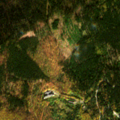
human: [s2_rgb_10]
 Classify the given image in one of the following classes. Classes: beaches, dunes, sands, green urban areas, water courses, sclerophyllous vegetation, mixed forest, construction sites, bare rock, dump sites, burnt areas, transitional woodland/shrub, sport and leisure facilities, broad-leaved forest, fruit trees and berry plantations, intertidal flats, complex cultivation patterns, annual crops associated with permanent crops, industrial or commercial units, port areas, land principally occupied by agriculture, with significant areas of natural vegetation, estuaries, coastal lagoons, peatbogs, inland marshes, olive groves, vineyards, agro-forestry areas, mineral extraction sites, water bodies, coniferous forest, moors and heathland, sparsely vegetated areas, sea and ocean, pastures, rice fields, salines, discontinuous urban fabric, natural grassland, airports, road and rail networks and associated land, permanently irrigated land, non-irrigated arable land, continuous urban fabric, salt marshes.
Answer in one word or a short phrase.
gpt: broad-leaved forest, coniferous forest, mixed forest